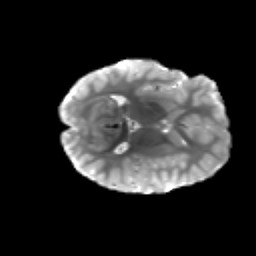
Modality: T2w
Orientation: axial
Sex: male
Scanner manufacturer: siemens
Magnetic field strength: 3 T
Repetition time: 5 s
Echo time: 0.071 s